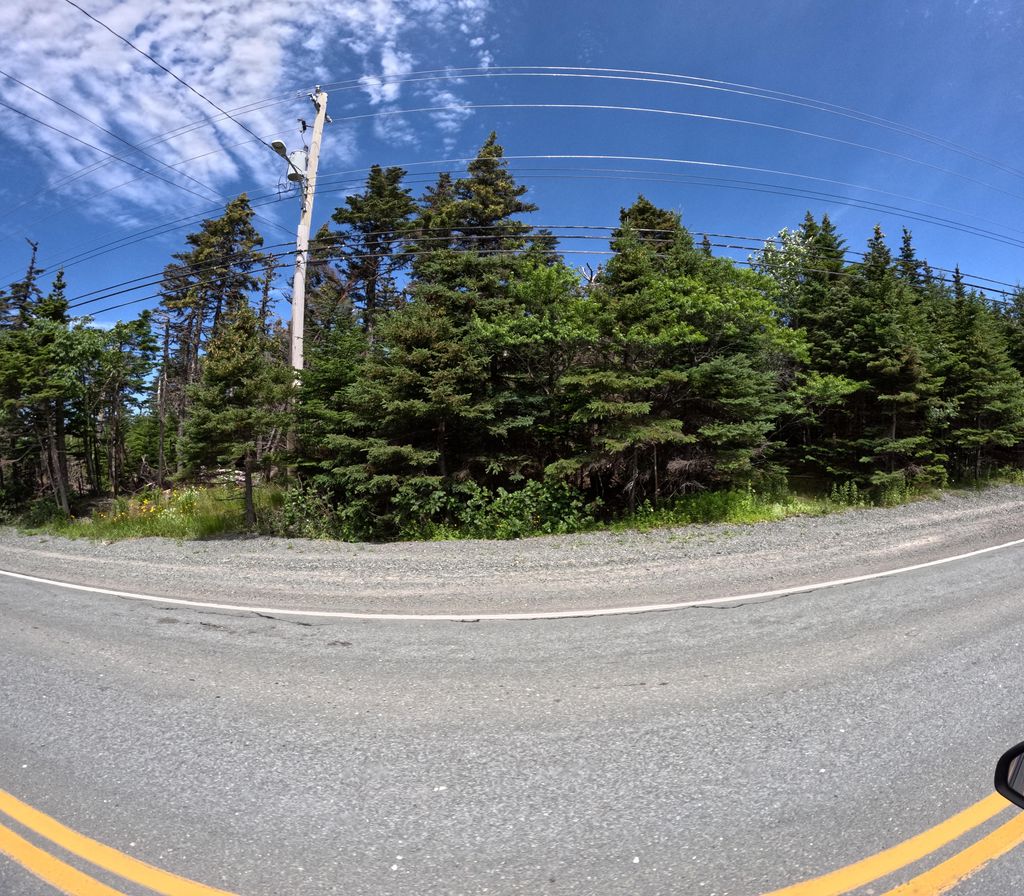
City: st_johns